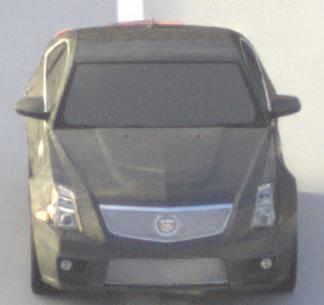
Make: Cadillac
Model: CTS-V
Detailed model: CTS-V (II) Limousine
Model produced from: 2008/11
Model produced until: 2010/12
Doors: 4
Color: gray
Road condition: dry road
Daytime: morning or afternoon
Contrast: medium contrast